Question: I add edges (green) to graph, that makes hierarchy of nodes. How to add minor edges (red) that not affecting on the hierarchy?

Edit: It's Qt graphViz library.
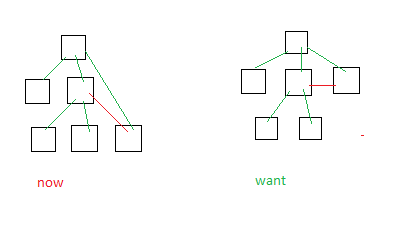
Answer: If you want an edge to not have an impact on ranking, you can simply set the <URL> attribute to 'false':
> If false, the edge is not used in ranking the nodes.
Example:
'''
node1 -> node2 [constraint=false];
'''